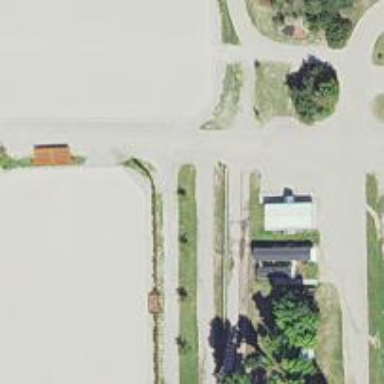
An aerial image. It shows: Equestrian pitch for leisure land use.